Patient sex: F
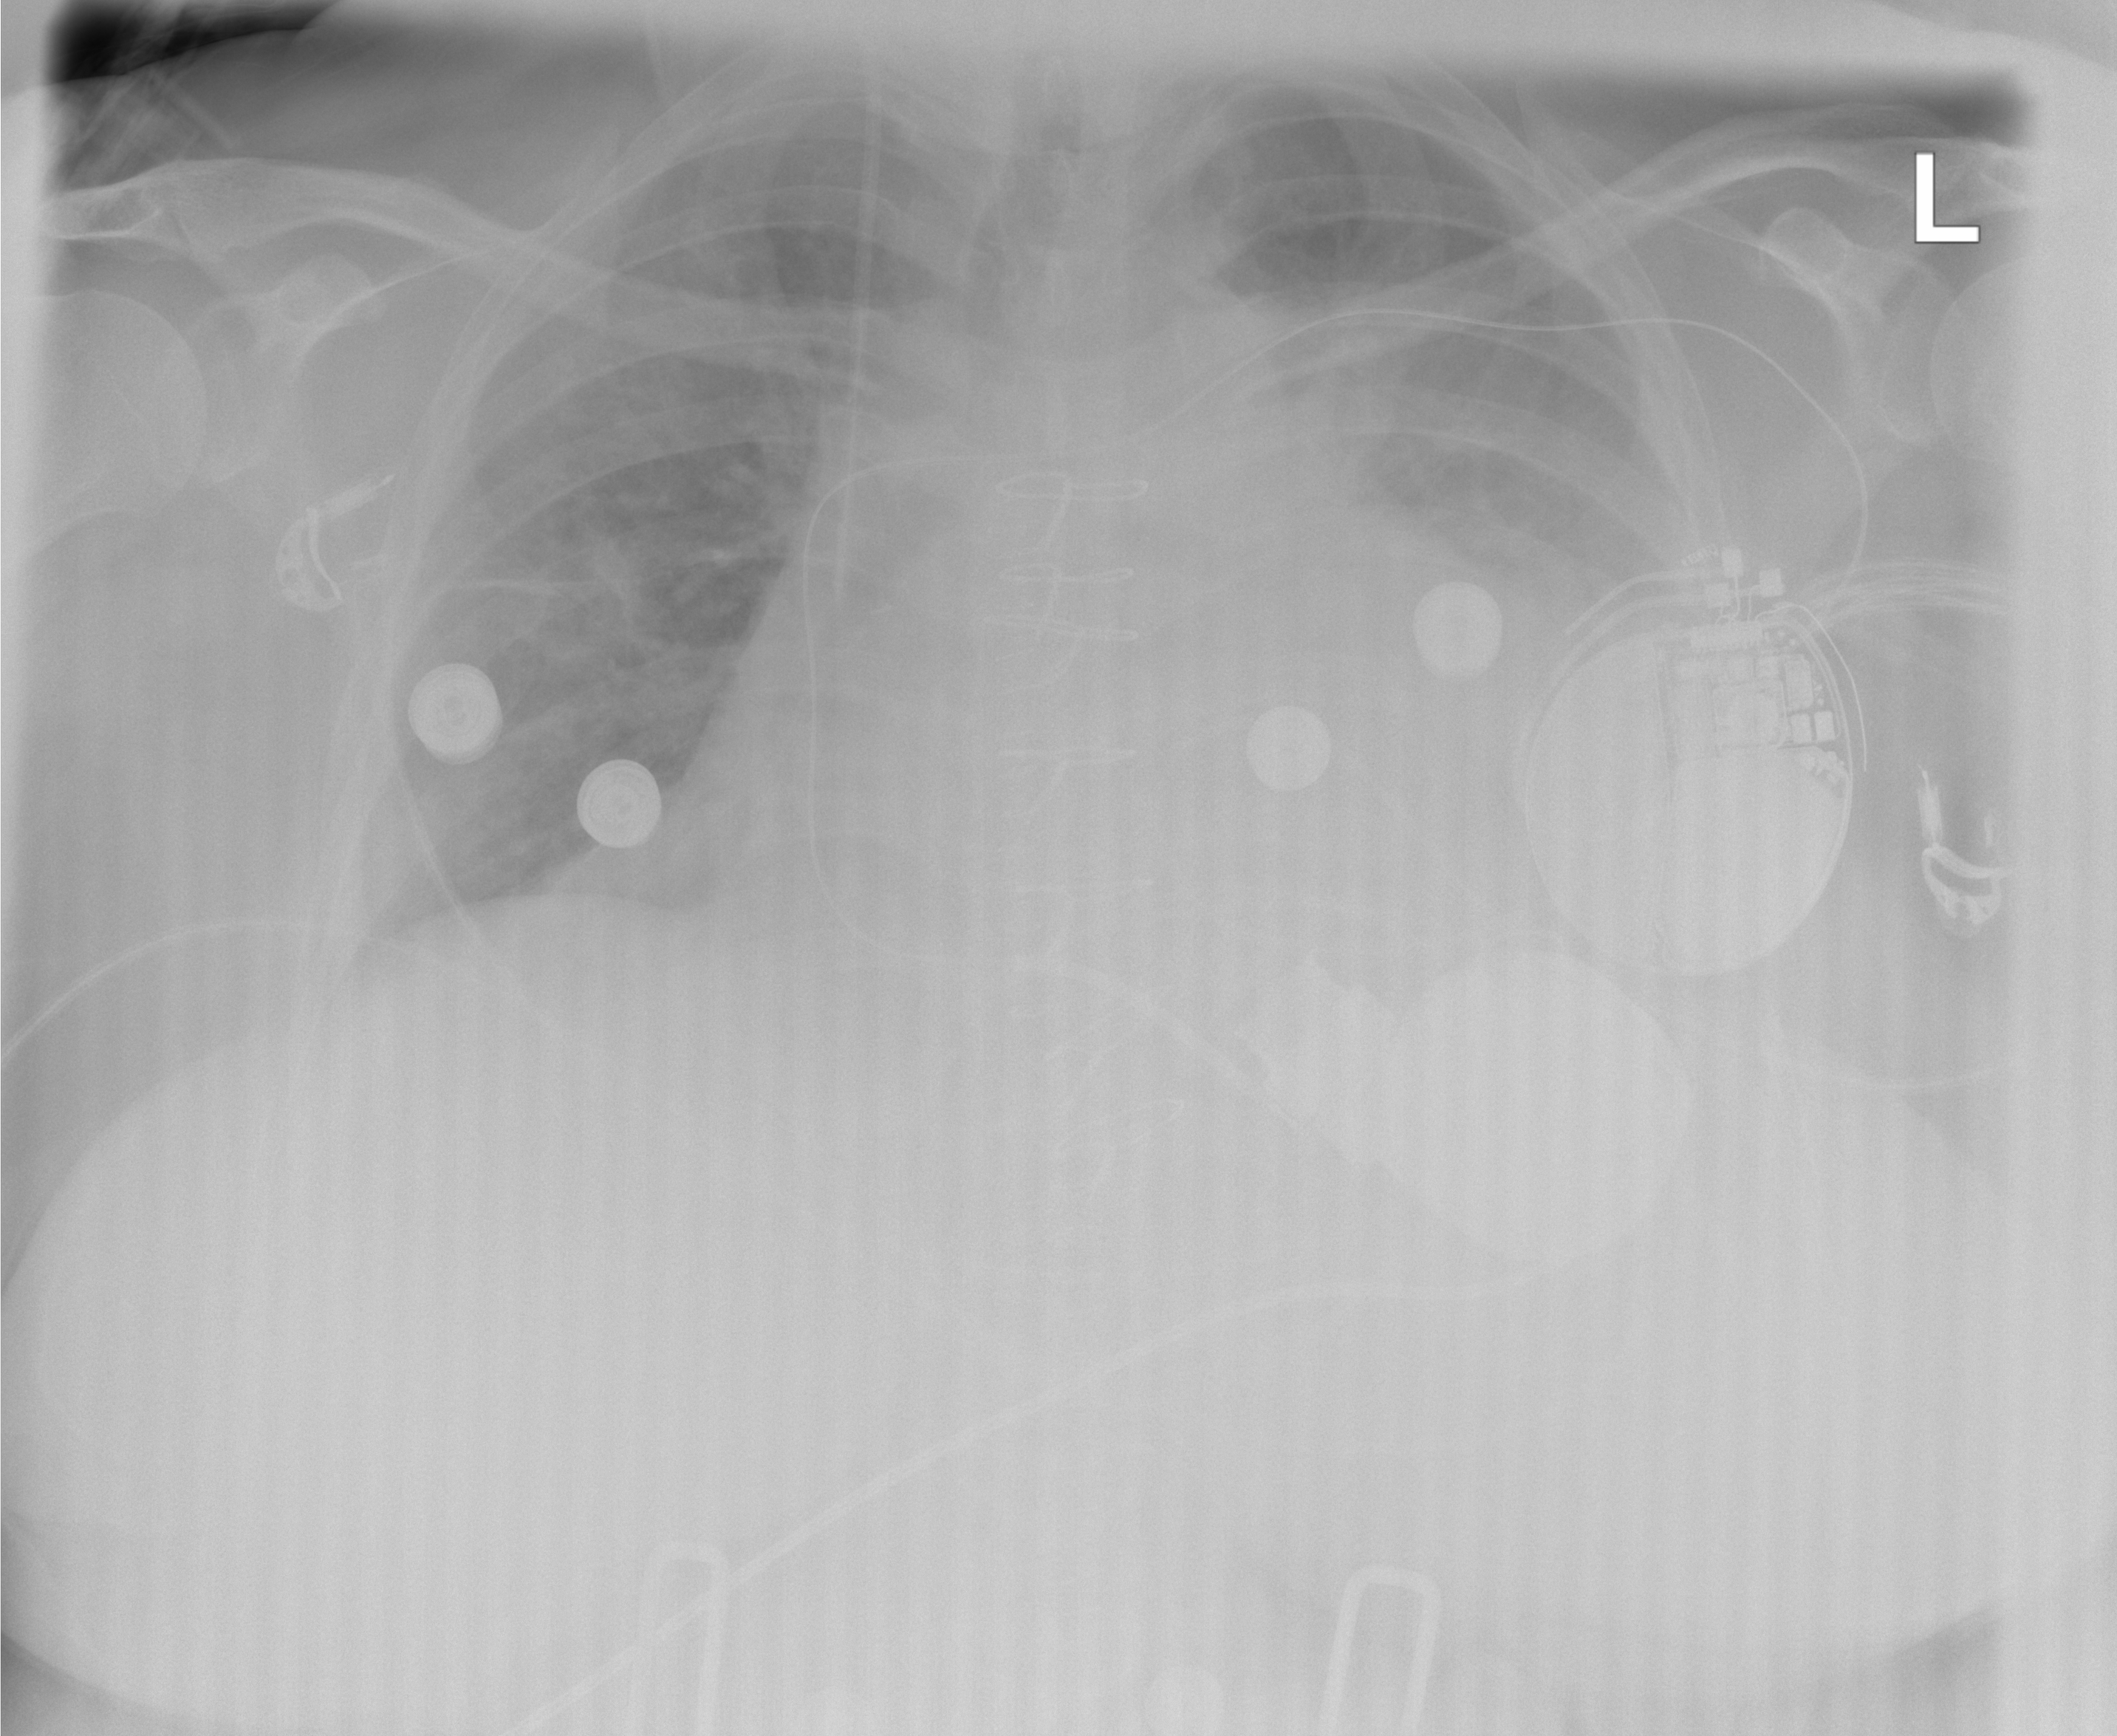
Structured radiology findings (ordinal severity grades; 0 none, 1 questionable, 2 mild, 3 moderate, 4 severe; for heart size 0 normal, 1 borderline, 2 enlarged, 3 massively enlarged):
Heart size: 3
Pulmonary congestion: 2
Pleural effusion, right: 0
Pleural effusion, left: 2
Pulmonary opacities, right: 0
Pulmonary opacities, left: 1
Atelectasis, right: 0
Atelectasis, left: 0